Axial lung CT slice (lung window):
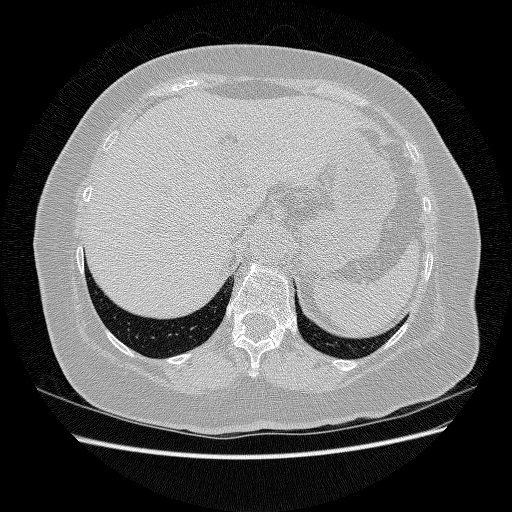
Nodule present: no